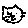
Label: cat